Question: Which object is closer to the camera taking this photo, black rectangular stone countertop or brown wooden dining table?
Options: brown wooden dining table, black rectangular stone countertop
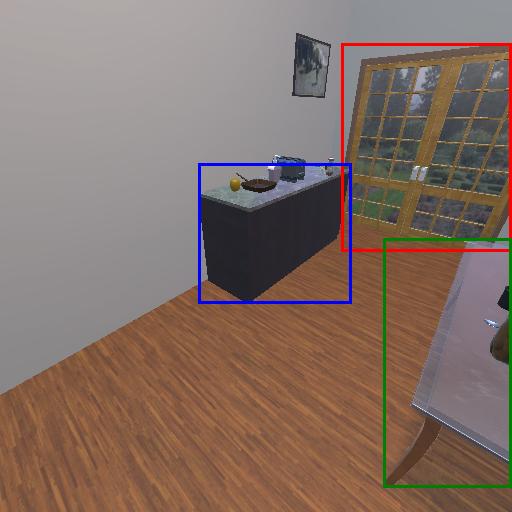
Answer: brown wooden dining table